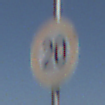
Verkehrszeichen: Geschwindigkeit20
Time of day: Midday
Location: Outdoor (RoadRail)
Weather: Clear
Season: Summer
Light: Natural